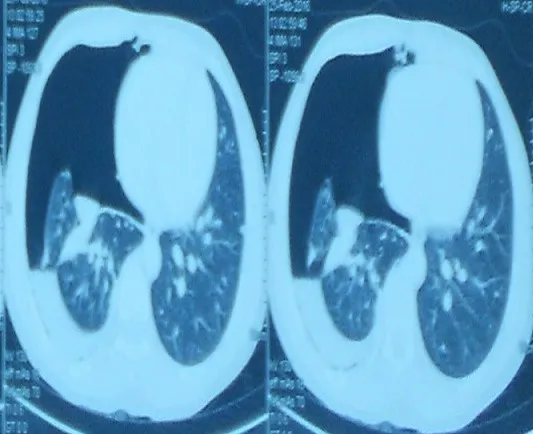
The CAT scan showing massive right pneumothorax with right lung collapse and minimal effusion.
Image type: radiology (ct)